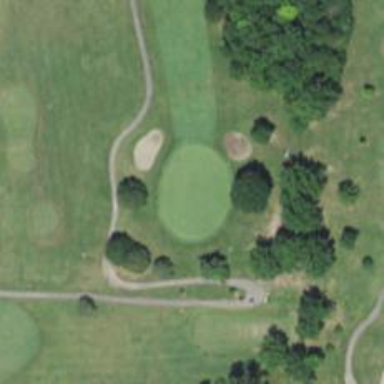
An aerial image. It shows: Golf hole.